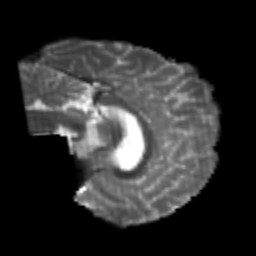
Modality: T2w
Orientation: sagittal
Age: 24
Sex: male
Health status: healthy
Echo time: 0.074 s